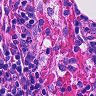
Metastatic tissue present: no